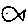
Label: fish